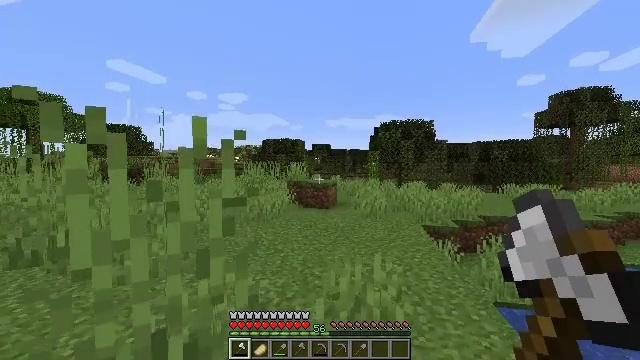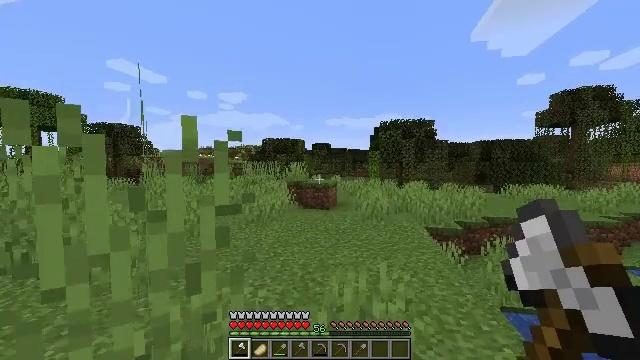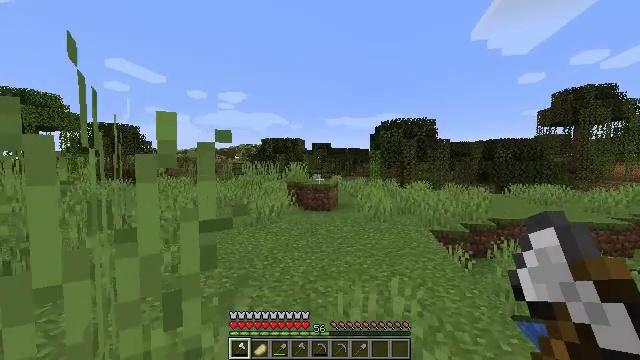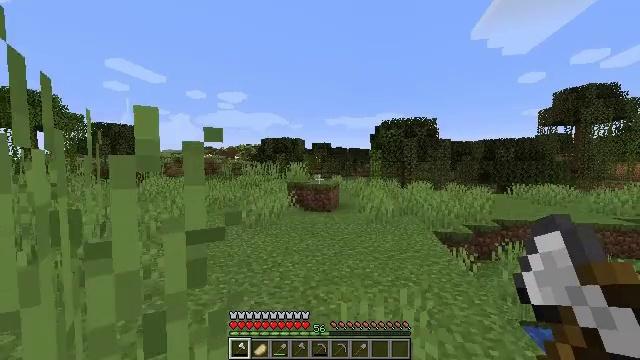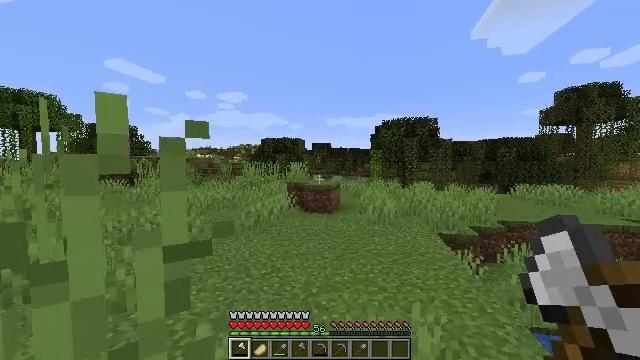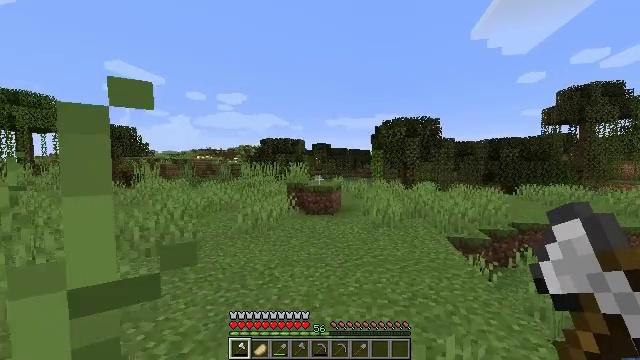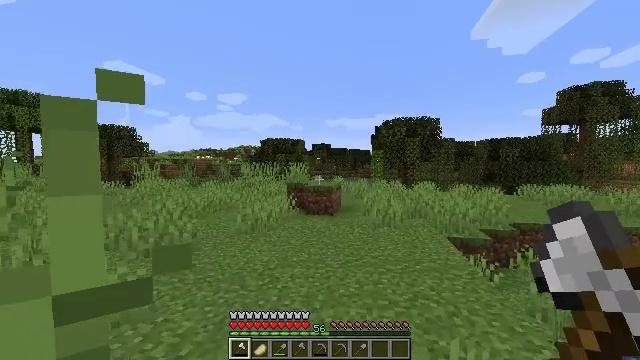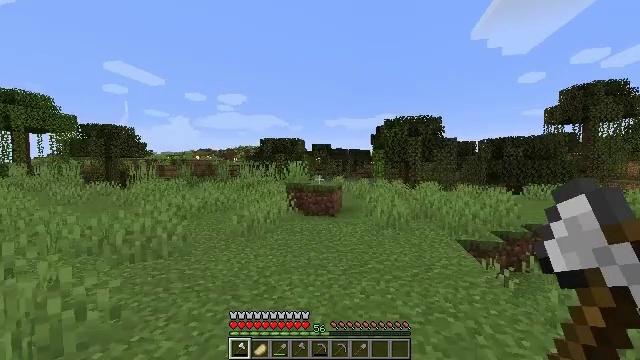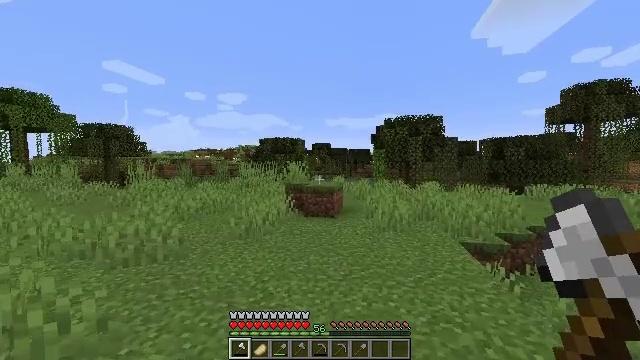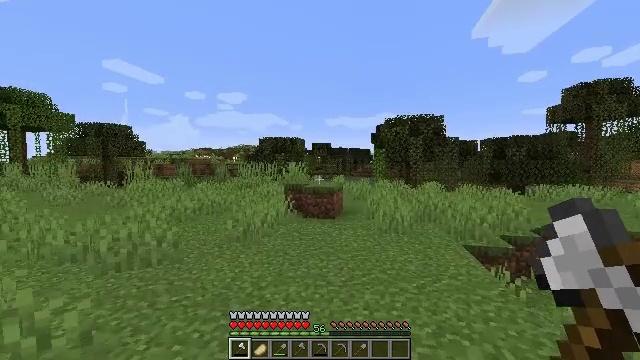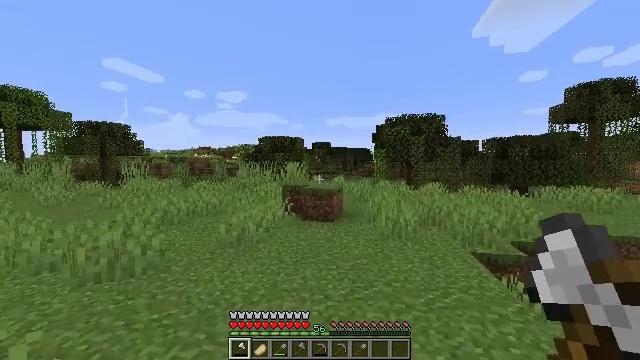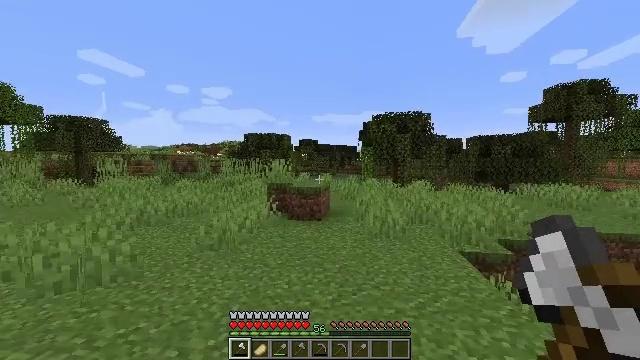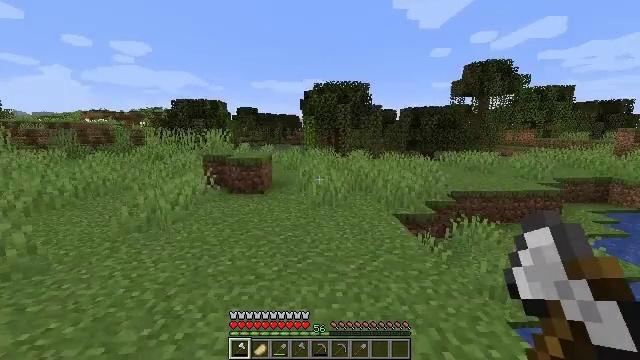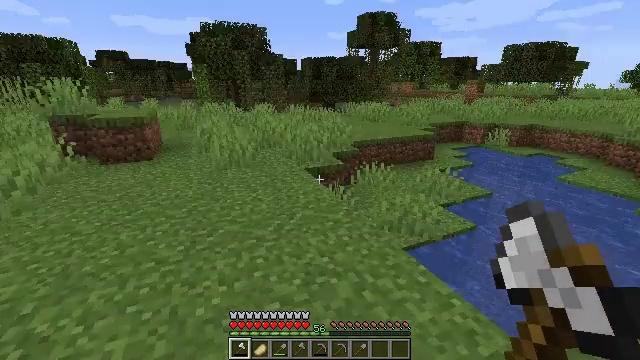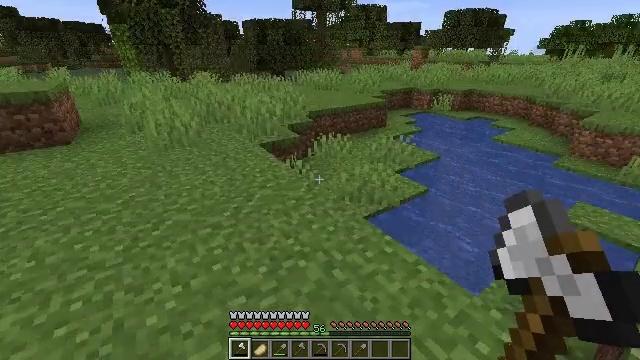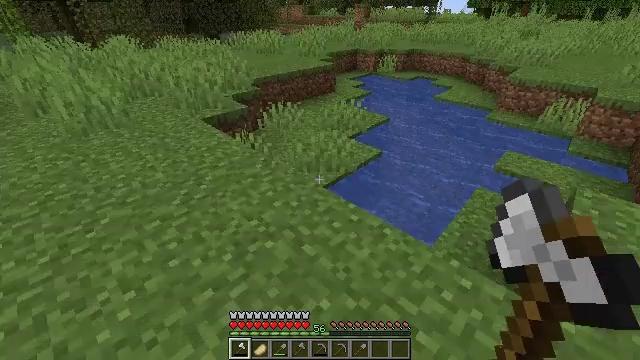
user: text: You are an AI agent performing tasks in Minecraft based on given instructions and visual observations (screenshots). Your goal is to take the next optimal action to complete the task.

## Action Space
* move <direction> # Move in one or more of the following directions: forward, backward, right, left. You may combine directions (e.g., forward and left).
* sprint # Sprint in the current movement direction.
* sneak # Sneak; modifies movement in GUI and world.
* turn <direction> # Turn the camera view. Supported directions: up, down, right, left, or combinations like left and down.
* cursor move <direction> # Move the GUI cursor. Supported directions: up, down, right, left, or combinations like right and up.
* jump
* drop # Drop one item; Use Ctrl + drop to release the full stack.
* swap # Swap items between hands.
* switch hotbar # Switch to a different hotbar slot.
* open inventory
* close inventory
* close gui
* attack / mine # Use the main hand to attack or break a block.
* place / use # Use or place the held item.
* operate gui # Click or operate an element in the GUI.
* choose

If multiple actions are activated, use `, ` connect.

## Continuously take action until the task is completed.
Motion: motion action
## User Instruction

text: Gather clay blocks.
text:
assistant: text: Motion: move forward
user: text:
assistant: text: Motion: move forward
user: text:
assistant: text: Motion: move forward
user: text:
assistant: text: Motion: move forward
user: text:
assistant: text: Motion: move forward
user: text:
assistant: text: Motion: move forward
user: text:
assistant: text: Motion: move forward
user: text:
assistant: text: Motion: move forward
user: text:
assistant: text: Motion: move forward
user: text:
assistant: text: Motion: move forward
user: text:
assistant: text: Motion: move forward, turn right
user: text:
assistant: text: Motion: move forward, turn right and down
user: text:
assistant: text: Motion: move forward, turn right and down
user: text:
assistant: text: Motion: move forward, turn right and down
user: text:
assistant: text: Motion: move forward and move left, turn right and down
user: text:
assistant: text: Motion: move forward and move left
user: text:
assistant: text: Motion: move forward and move left
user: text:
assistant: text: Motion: move forward and move left, turn right
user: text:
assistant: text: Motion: move forward and move left, turn right
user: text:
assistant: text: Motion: move forward and move left, turn right and down
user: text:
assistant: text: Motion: move forward and move left, turn right
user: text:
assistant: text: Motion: move forward and move left
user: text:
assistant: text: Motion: move forward and move left
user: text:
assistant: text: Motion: move forward and move left
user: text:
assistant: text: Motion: move forward and move left
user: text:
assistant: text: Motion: move forward and move left, turn left and up
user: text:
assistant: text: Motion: move forward and move left, turn left and up
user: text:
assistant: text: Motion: move forward and move left, turn left and up
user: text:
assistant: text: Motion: move forward and move left, turn left and up
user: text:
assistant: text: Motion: move forward and move left